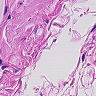
Metastatic tissue present: no